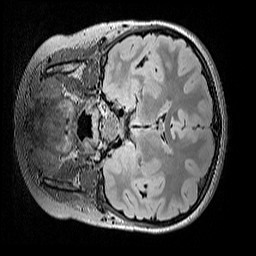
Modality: FLAIR
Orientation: coronal
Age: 9
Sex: female
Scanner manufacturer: siemens
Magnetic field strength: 3 T
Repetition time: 5 s
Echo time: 0.388 s